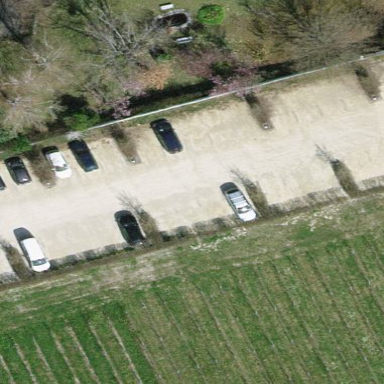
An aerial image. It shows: Parking area with surface.